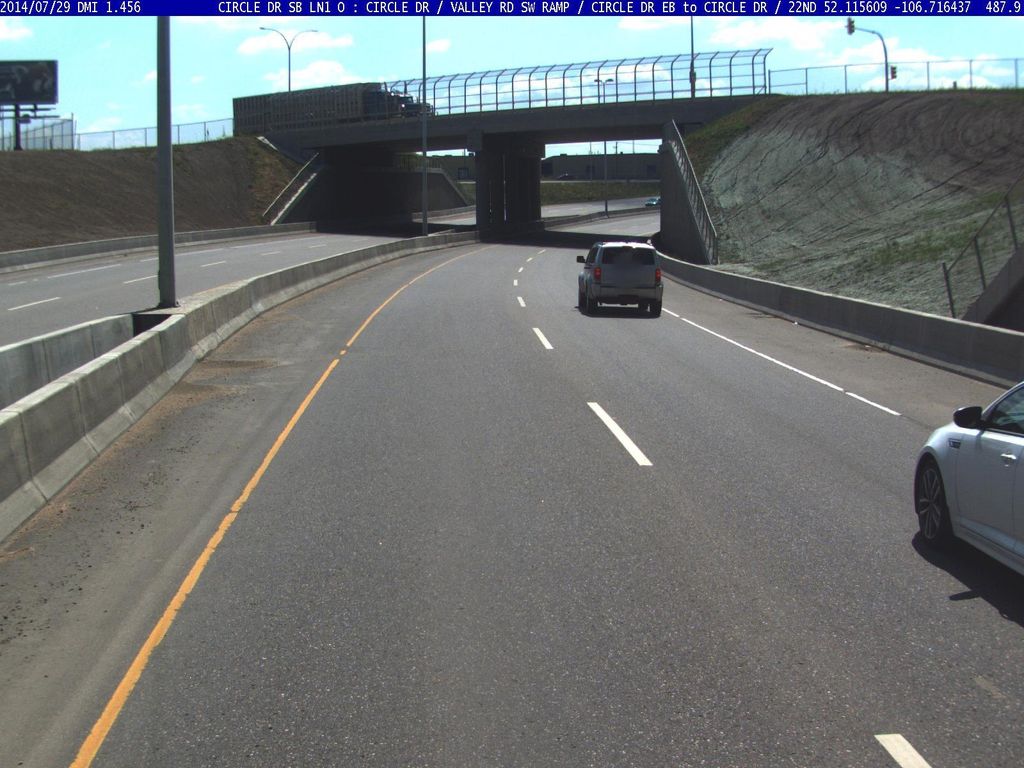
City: saskatoon